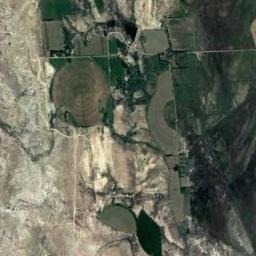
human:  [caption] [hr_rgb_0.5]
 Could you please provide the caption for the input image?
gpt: There are some bare circle farmland in the green land .

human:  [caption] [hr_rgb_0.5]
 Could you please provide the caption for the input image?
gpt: Several circular fields with a full circle, Semicircle of green and tan mixed .

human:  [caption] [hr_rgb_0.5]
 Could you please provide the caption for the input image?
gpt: Several circular or fan-shaped farmlands with different radii and radians are next to the wasteland .

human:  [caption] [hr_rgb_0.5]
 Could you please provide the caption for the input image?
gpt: There's a circular field with a radius drawn .

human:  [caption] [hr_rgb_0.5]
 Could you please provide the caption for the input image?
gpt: There are circular farmlands beside a wasteland .